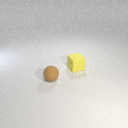
small brown rubber sphere in front of small yellow rubber cube